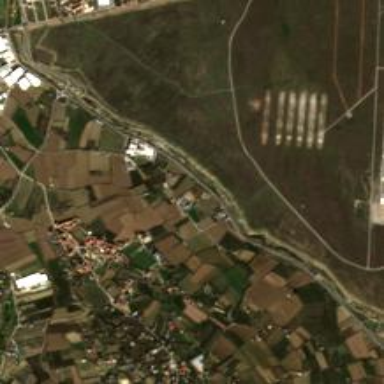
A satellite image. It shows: Military airfield located within larger aerodrome area.